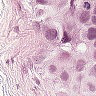
Metastatic tissue present: yes